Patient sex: M
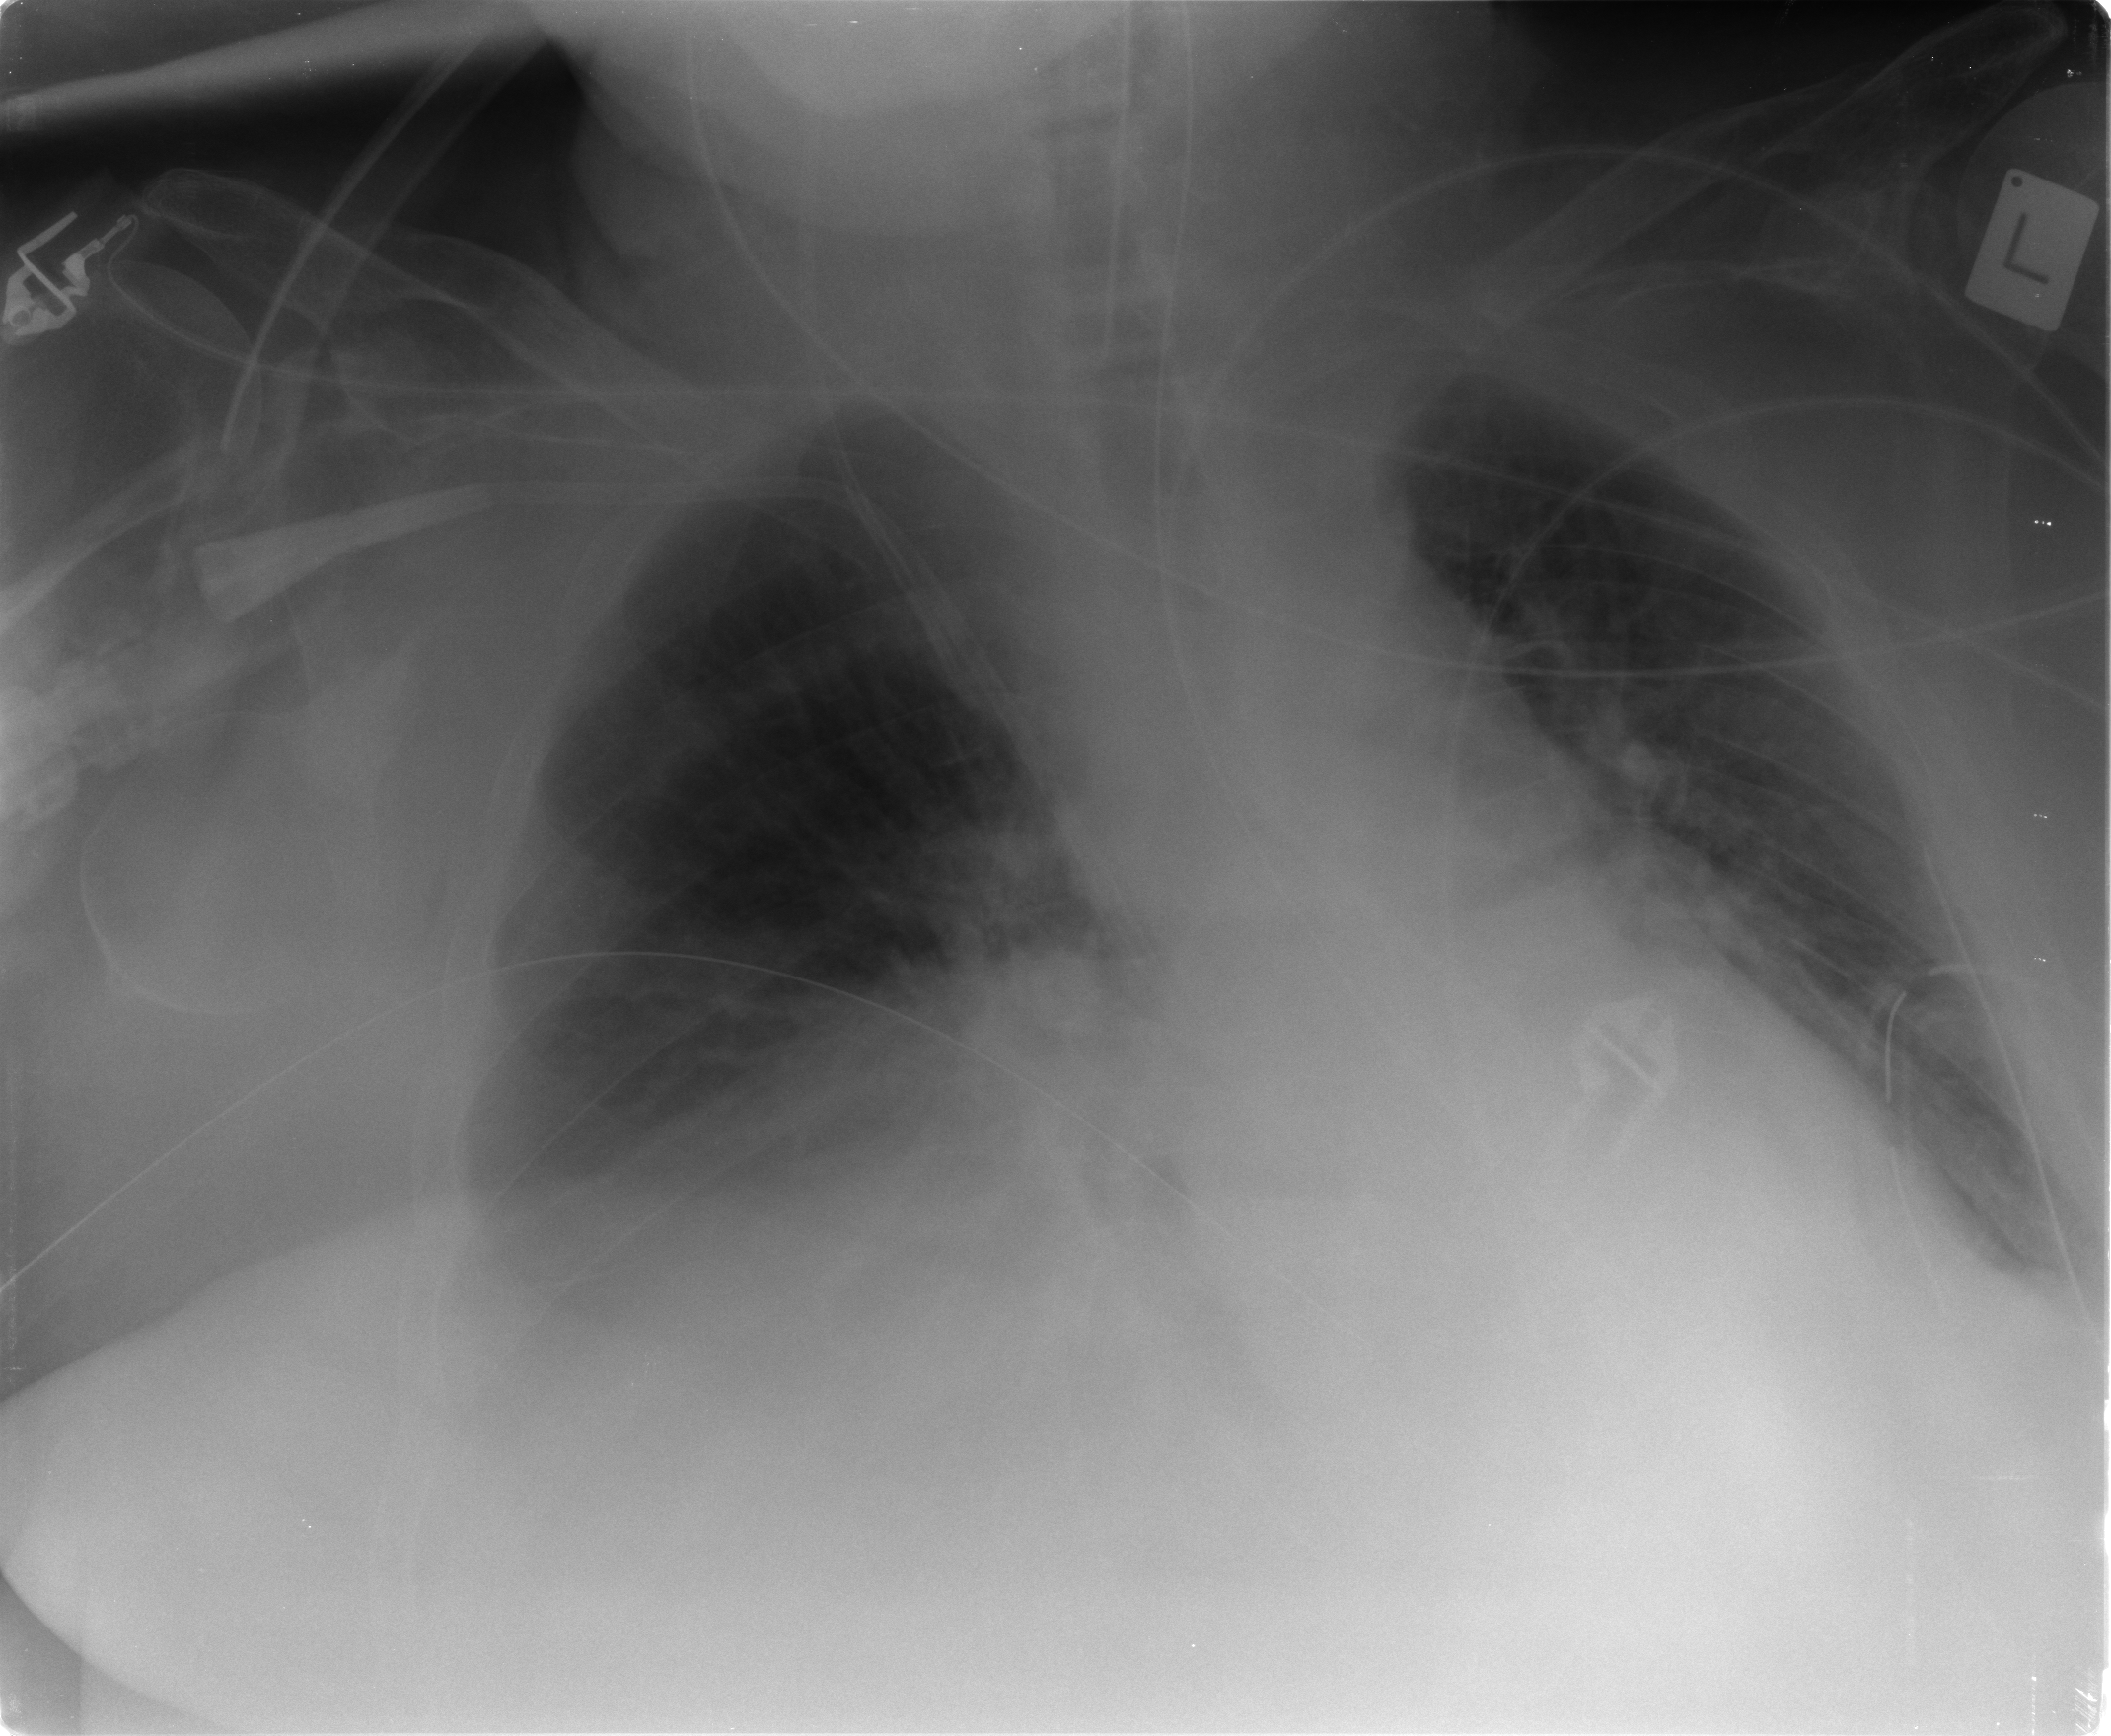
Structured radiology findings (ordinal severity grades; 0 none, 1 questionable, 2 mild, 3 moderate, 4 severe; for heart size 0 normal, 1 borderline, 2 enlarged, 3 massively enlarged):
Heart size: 2
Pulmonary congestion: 2
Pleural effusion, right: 2
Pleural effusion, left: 2
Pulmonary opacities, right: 2
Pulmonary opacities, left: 0
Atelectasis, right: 3
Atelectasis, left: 2